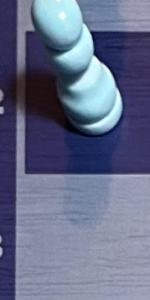
Label: Empty